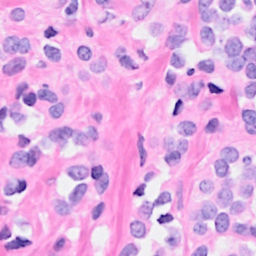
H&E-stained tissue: Breast